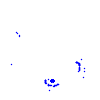
Particle: kaon